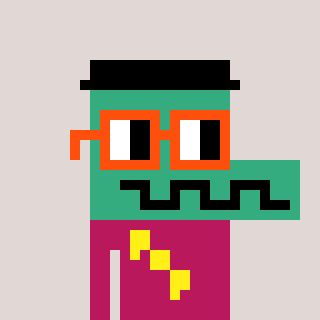
a pixel art character with square orange glasses, a crocodile-shaped head and a darkpink-colored body on a warm background